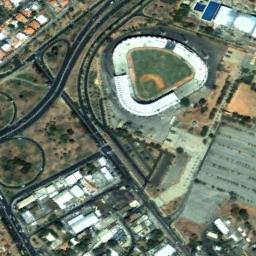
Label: stadium